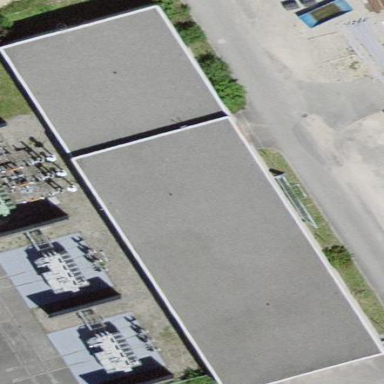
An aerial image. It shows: Service building.